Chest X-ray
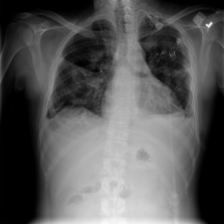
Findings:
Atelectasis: negative
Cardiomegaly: negative
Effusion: negative
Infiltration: negative
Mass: negative
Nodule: negative
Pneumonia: negative
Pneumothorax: negative
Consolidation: negative
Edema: negative
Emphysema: negative
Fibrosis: negative
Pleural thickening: negative
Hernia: negative